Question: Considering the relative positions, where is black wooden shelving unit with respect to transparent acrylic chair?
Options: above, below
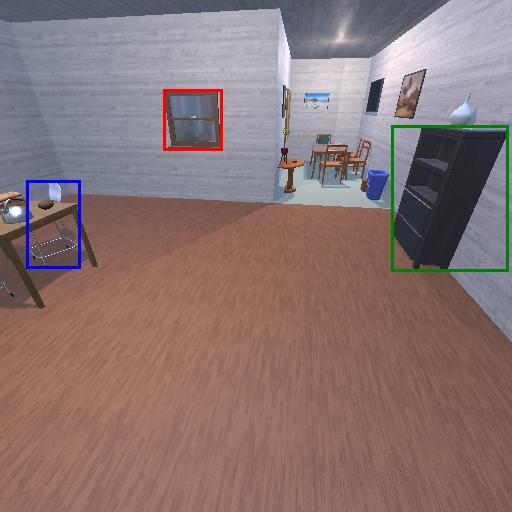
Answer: above